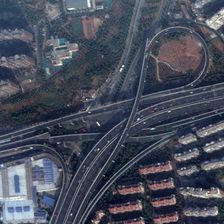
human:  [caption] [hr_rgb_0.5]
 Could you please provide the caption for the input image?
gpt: it has blue,red and white buildings, gray roads, green trees and brown land .

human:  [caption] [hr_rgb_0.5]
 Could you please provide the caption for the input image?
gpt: many buildings and some green trees are near a viaduct .

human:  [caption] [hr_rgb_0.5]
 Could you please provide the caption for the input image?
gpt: there are may buildings, many trees, and roads .

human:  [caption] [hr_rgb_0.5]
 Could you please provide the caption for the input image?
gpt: many buildings and some green trees are near a viaduct .

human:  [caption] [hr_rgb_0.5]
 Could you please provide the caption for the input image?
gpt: there are may buildings, many trees, and roads .